Question: I have 2 boxes one of fixed aspect ratio 16/9 and I want to set 2nd box to be the size of the remaining space.
The box with an aspect ratio of 16/9 is at the bottom.

I want the white part to be filled with a magenta box of width max and height responsive.
Here is what I tried:
'''
@Composable
fun HomeScreen() {
Box {
Surface(
color = MaterialTheme.colorScheme.background
) {
Column(
modifier = Modifier.fillMaxSize(),
verticalArrangement = Arrangement.Bottom
) {
Box(
modifier = Modifier
.fillMaxWidth()
.height(IntrinsicSize.Max)
.background(color = Color.Magenta)
)
Box(
modifier = Modifier
.aspectRatio(16 / 9f)
.background(color = Color.Red)
)
}
}
}
}
@Preview(
showBackground = true, name = "Light mode",
uiMode = Configuration.UI_MODE_NIGHT_NO or Configuration.UI_MODE_TYPE_NORMAL
)
@Preview(
showBackground = true, name = "Night mode",
uiMode = Configuration.UI_MODE_NIGHT_YES or Configuration.UI_MODE_TYPE_NORMAL
)
@Composable
fun HomeScreenPreview() {
HomeScreen()
}
'''
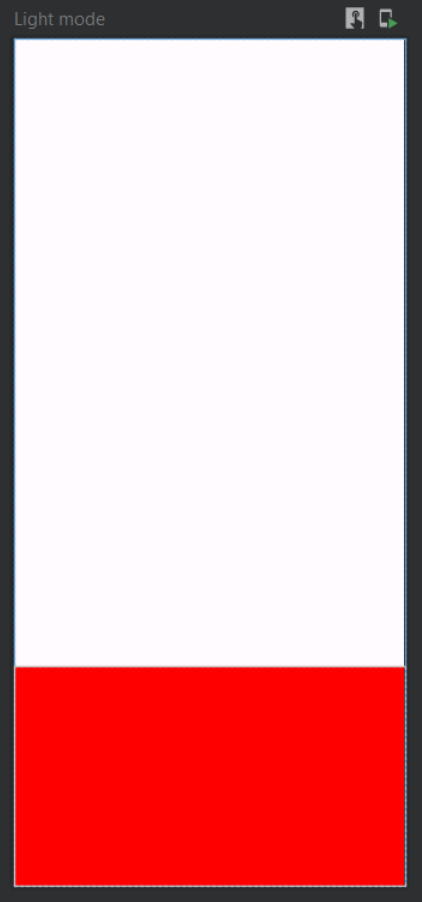
Answer: In cases like this, <URL> should be used: with the default parameter 'fill = true' it will force the view to take up all the height remaining after the other unweighted children.
'''
Box(
modifier = Modifier
.fillMaxWidth()
.weight(1f)
.background(color = Color.Magenta)
)
Box(
modifier = Modifier
.aspectRatio(16 / 9f)
.background(color = Color.Red)
)
'''